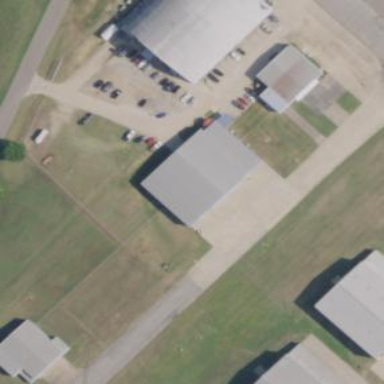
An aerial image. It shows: Hangar building at the airport.